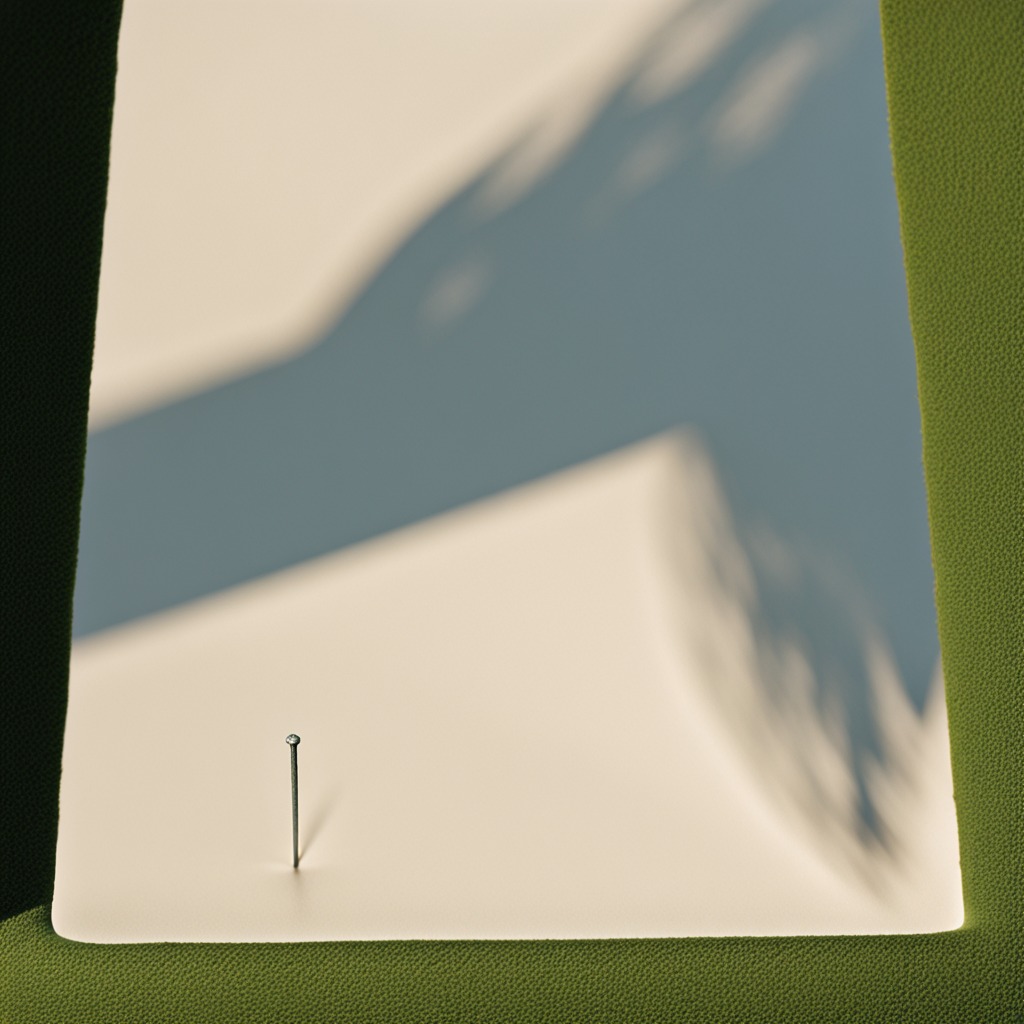
An iron nail is lying on the table.